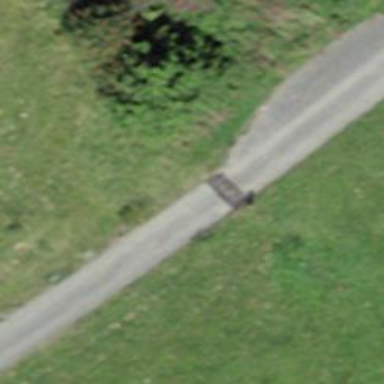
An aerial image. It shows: Cattle grid barrier.